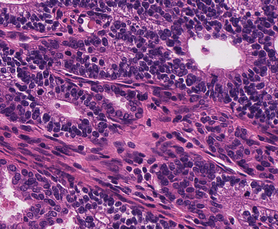
Tumor epithelial tissue: yes
Tumor-associated stroma tissue: yes
Normal tissue: no